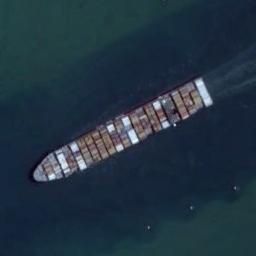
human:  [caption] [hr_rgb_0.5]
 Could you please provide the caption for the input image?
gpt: A light blue ship full of containers travels on the blue sea .

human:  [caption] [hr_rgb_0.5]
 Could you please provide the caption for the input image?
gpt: There are many containers on the ship .

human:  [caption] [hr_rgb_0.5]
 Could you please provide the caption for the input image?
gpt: There is a ship in the blue water .

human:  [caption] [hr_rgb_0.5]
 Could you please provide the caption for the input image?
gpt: The ship full of cargo is in the deep blue water .

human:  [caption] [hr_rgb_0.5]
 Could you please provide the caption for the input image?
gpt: The ship with many containers is on the sea .